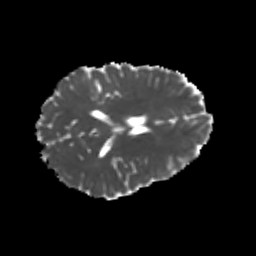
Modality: MD
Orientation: axial
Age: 19
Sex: female
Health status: healthy
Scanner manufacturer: philips
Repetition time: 7.48 s
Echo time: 0.08753 s